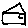
Label: house